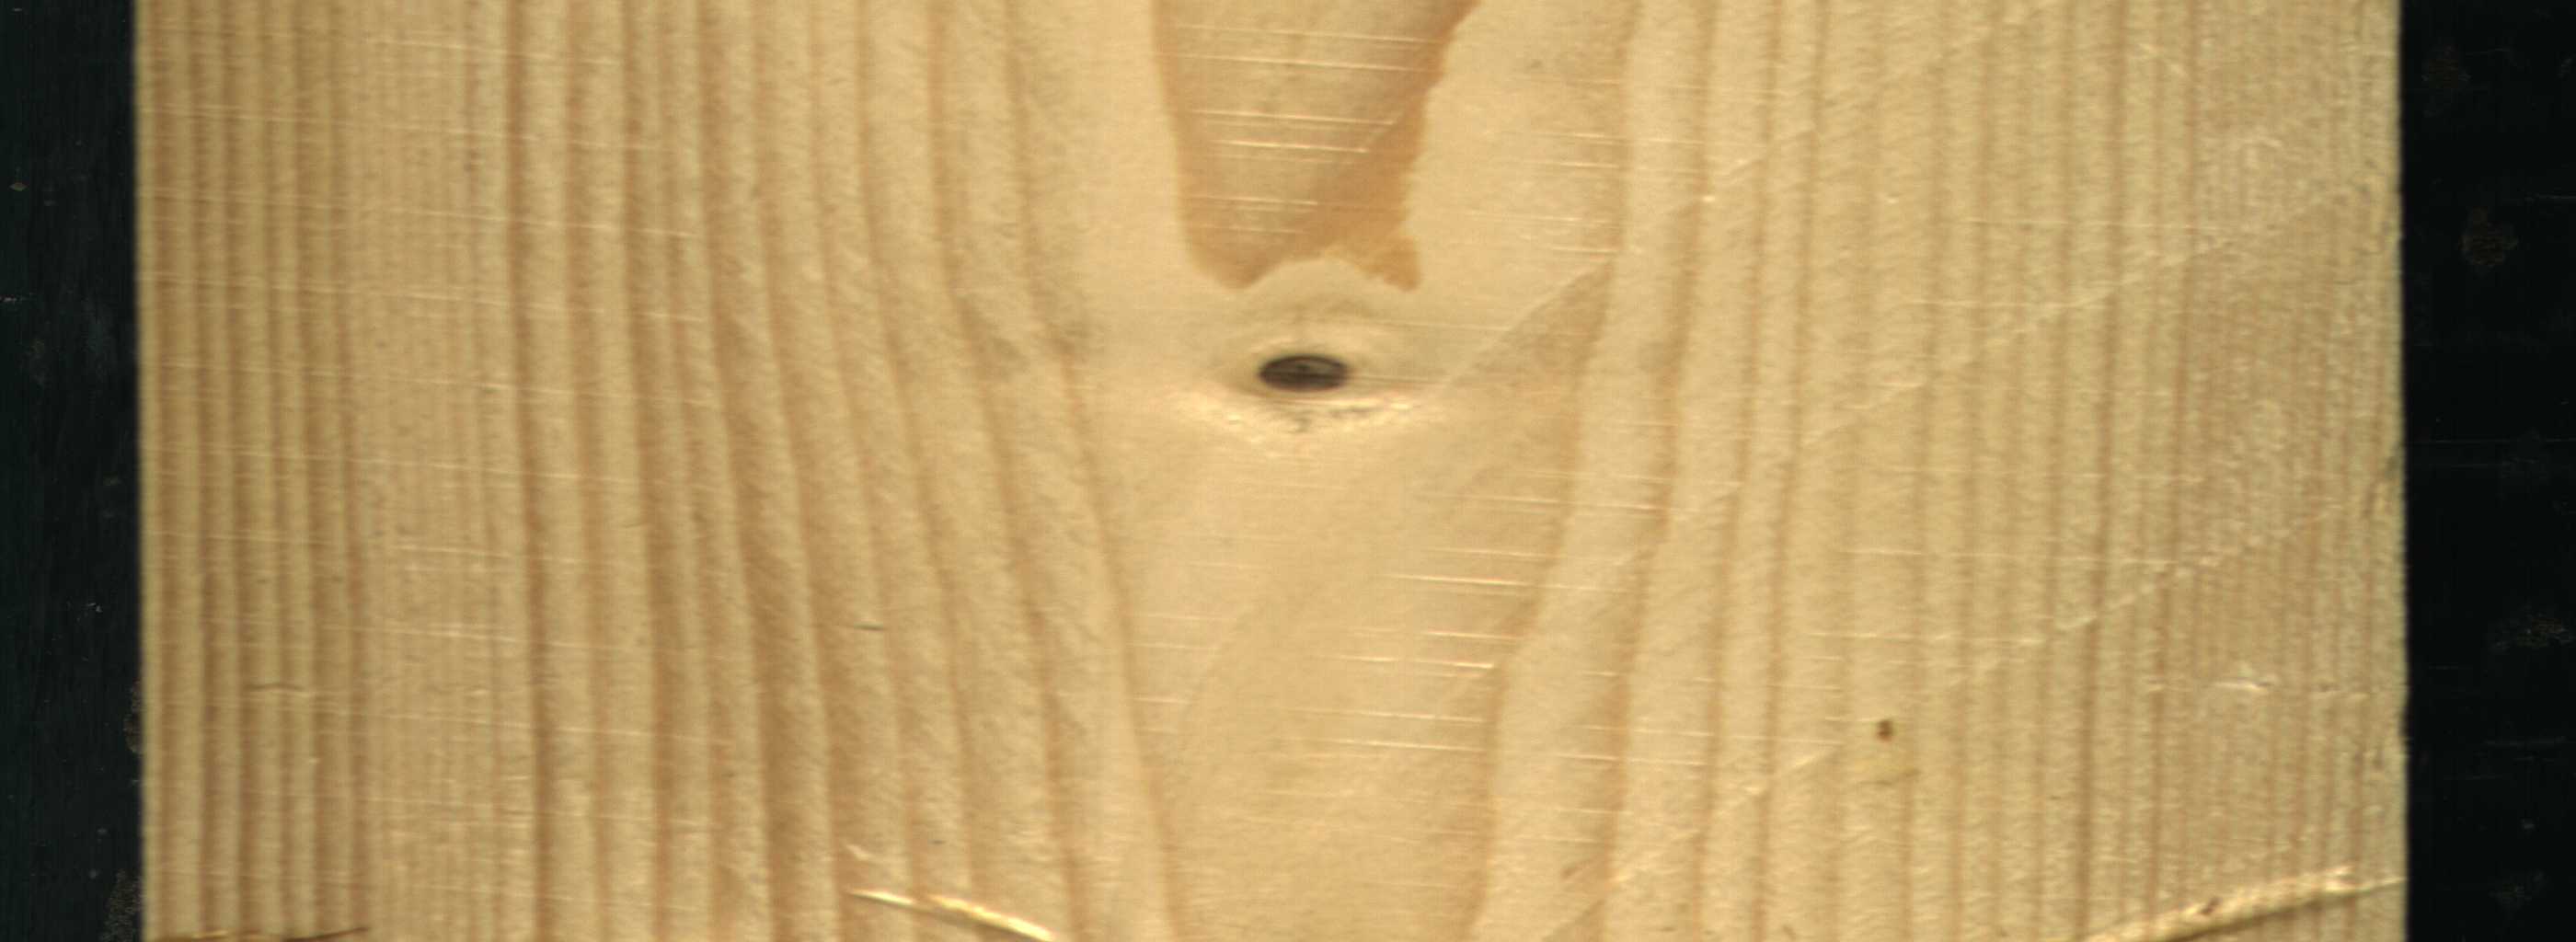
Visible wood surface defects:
Dead_Knot